Field crop: maize
Growth stage: 2
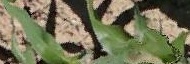
Species: maize